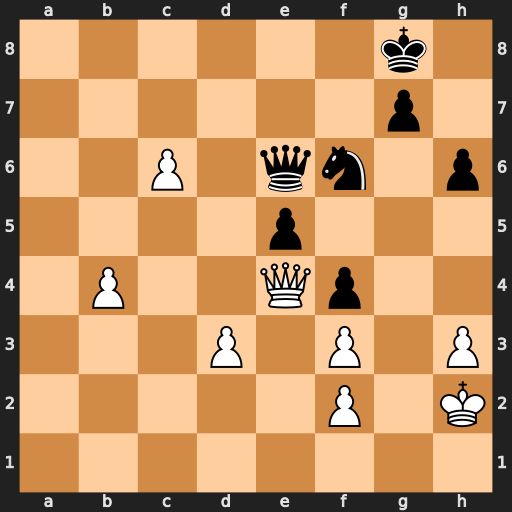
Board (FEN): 6k1/6p1/2P1qn1p/4p3/1P2Qp2/3P1P1P/5P1K/8
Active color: w
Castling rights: -
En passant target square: -
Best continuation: Qc4 Nd5 c7 Nxc7 Qxc7